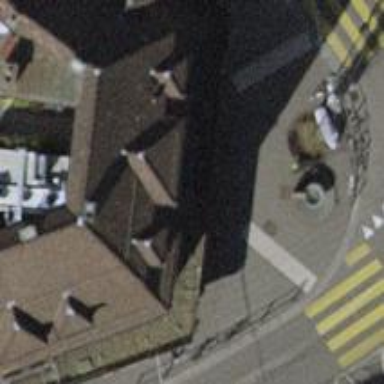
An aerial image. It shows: Café.